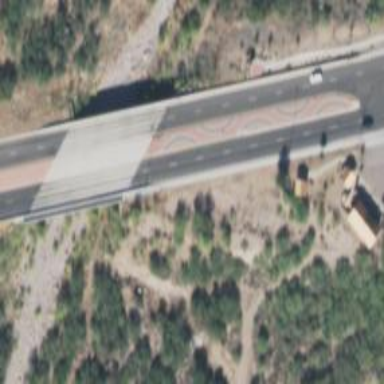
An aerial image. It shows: Bridge crossing over highway trunk expressway.